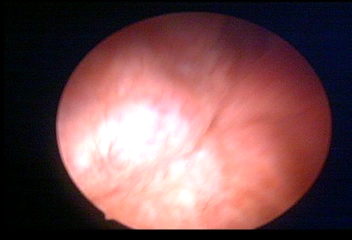
Modality: WLC
Class: Normal mucosa
Bladder cancer association: No